Question: I'm working on a video editor for a university project. The guiVideoElement (black area) is the graphic representation of video material on a guiVideoTrack (light grey area). With Shift+left mouse button, you can make a selection (blue area) on the guiVideoElement. To work with the selection, you can open a context menu by right clicking on the selected area.

As suggested in <URL>.
Here's my code for the selection:
'''
#include "guiselection.h"
#include <QMouseEvent>
#include <QMenu>
#include <QDebug>
GuiSelection::GuiSelection(QWidget *parent, int pos) :
QLabel(parent)
{
this->setFixedSize(1,60);
this->setScaledContents(true);
this->setPixmap(QPixmap(":/track/gui_selection"));
this->move(pos, this->pos().y());
this->show();
}
void GuiSelection::contextMenuEvent(QContextMenuEvent *ev)
{
QMenu menu(this);
exampleAct = new QAction(tr("&cut"), this);
connect(exampleAct, SIGNAL(triggered()), this, SLOT(doSth()));
menu.addAction(exampleAct);
menu.exec(ev->globalPos());
}
void GuiSelection::doSth()
{
qDebug() << "do sth executed";
}
void GuiSelection::mousePressEvent(QMouseEvent *ev) { }
'''
I had the same behaviour before introducing the mouse button handling in the GuiSelection class when handling mousePressEvents on the guiVideoElement itself. Executing the code below while commenting out the contextMenuEvent and mousePressEvent functions in the GuiSelection will make the program crash printing "right button clicked" and parentWidget->width(). I.e. the program crashes having executed all the code in the mousePressEvent function.
'''
#include "guivideoelement.h"
#include "tracks/videoelement.h"
#include "uitracks/guiselection.h"
#include "uitracks/guivideotrack.h"
#include <QPixmap>
#include <QMouseEvent>
#include <QKeyEvent>
#include <QApplication>
#include <QDebug>
GuiVideoElement::GuiVideoElement(GuiVideoTrack *parent, VideoElement *ve, int length) :
GuiTrackElement(parent)
{
...
}
void GuiVideoElement::mousePressEvent(QMouseEvent *ev)
{
if(guiSelection != NULL) {
delete guiSelection;
guiSelection = NULL;
}
if(ev->button() & Qt::LeftButton && QApplication::keyboardModifiers() & Qt::ShiftModifier)
{
guiSelection = new GuiSelection(this, ev->pos().x());
} else if(ev->button() & Qt::RightButton)
{
qDebug() << "right button clicked";
}
else {
lastX = this->pos().x();
lastStableX = this->pos().x();
// for exact distinction of position us global positions!
prevMousePos = mapFromGlobal(ev->globalPos()).x();
}
qDebug() << parentWidget->width();
}
void GuiVideoElement::mouseMoveEvent(QMouseEvent *ev)
{
...
}
...
'''
Any idea what I am doing wrong? I'm running Ubuntu 11.04. Other team members, who run Windows, tell me that the program does not crash for them, the selection simply disappears when clicking on it either left or right. For me, when I left click on the selection, nothing happens at all.
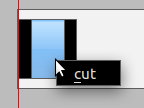
Answer: A team mate of mine found that using
'''
guiSelection->deleteLater();
'''
instead of
'''
delete guiSelection;
'''
solves the problem. The Qt docs also point to that direction (e.g. see <URL>.